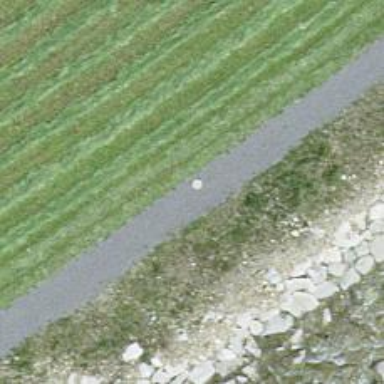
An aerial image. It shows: Gravel path.